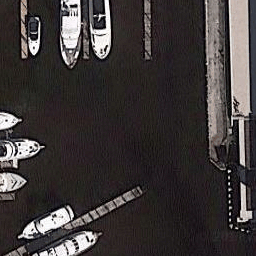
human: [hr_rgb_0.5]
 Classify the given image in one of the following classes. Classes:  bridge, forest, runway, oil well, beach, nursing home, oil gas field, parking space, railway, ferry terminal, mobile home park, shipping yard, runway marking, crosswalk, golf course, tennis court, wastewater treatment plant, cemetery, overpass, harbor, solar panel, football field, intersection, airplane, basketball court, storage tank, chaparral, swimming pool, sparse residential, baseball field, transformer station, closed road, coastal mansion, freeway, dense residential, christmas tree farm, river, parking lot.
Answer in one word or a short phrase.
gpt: harbor